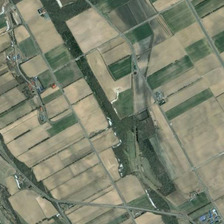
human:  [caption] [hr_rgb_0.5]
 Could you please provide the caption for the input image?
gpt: many pieces of farmlands are together .

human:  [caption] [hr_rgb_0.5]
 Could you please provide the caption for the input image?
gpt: many pieces of farmlands are together .

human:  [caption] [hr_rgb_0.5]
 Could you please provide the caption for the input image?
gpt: many pieces of farmlands are together .

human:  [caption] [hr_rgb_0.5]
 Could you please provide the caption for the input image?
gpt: many pieces of farmlands are together .

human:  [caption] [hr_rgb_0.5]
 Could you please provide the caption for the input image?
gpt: many pieces of farmlands are together .